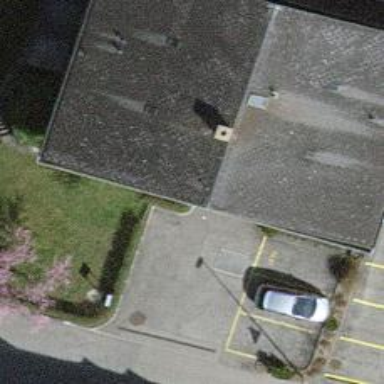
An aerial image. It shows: Building with ridge on the roof.